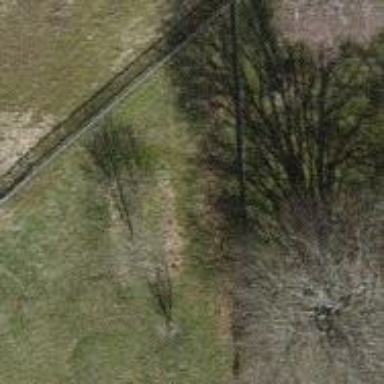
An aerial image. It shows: Hedge barrier.